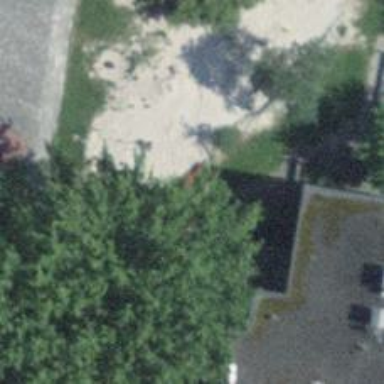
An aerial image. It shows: Red bench.